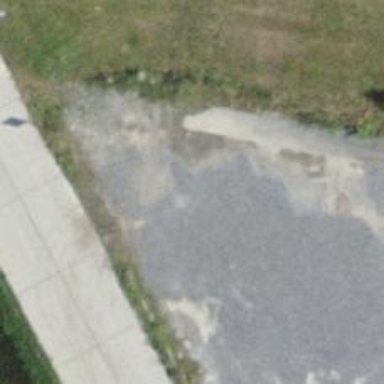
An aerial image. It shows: Entrance with barrier.